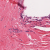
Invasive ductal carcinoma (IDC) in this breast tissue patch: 0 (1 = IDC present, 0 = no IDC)